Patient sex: F
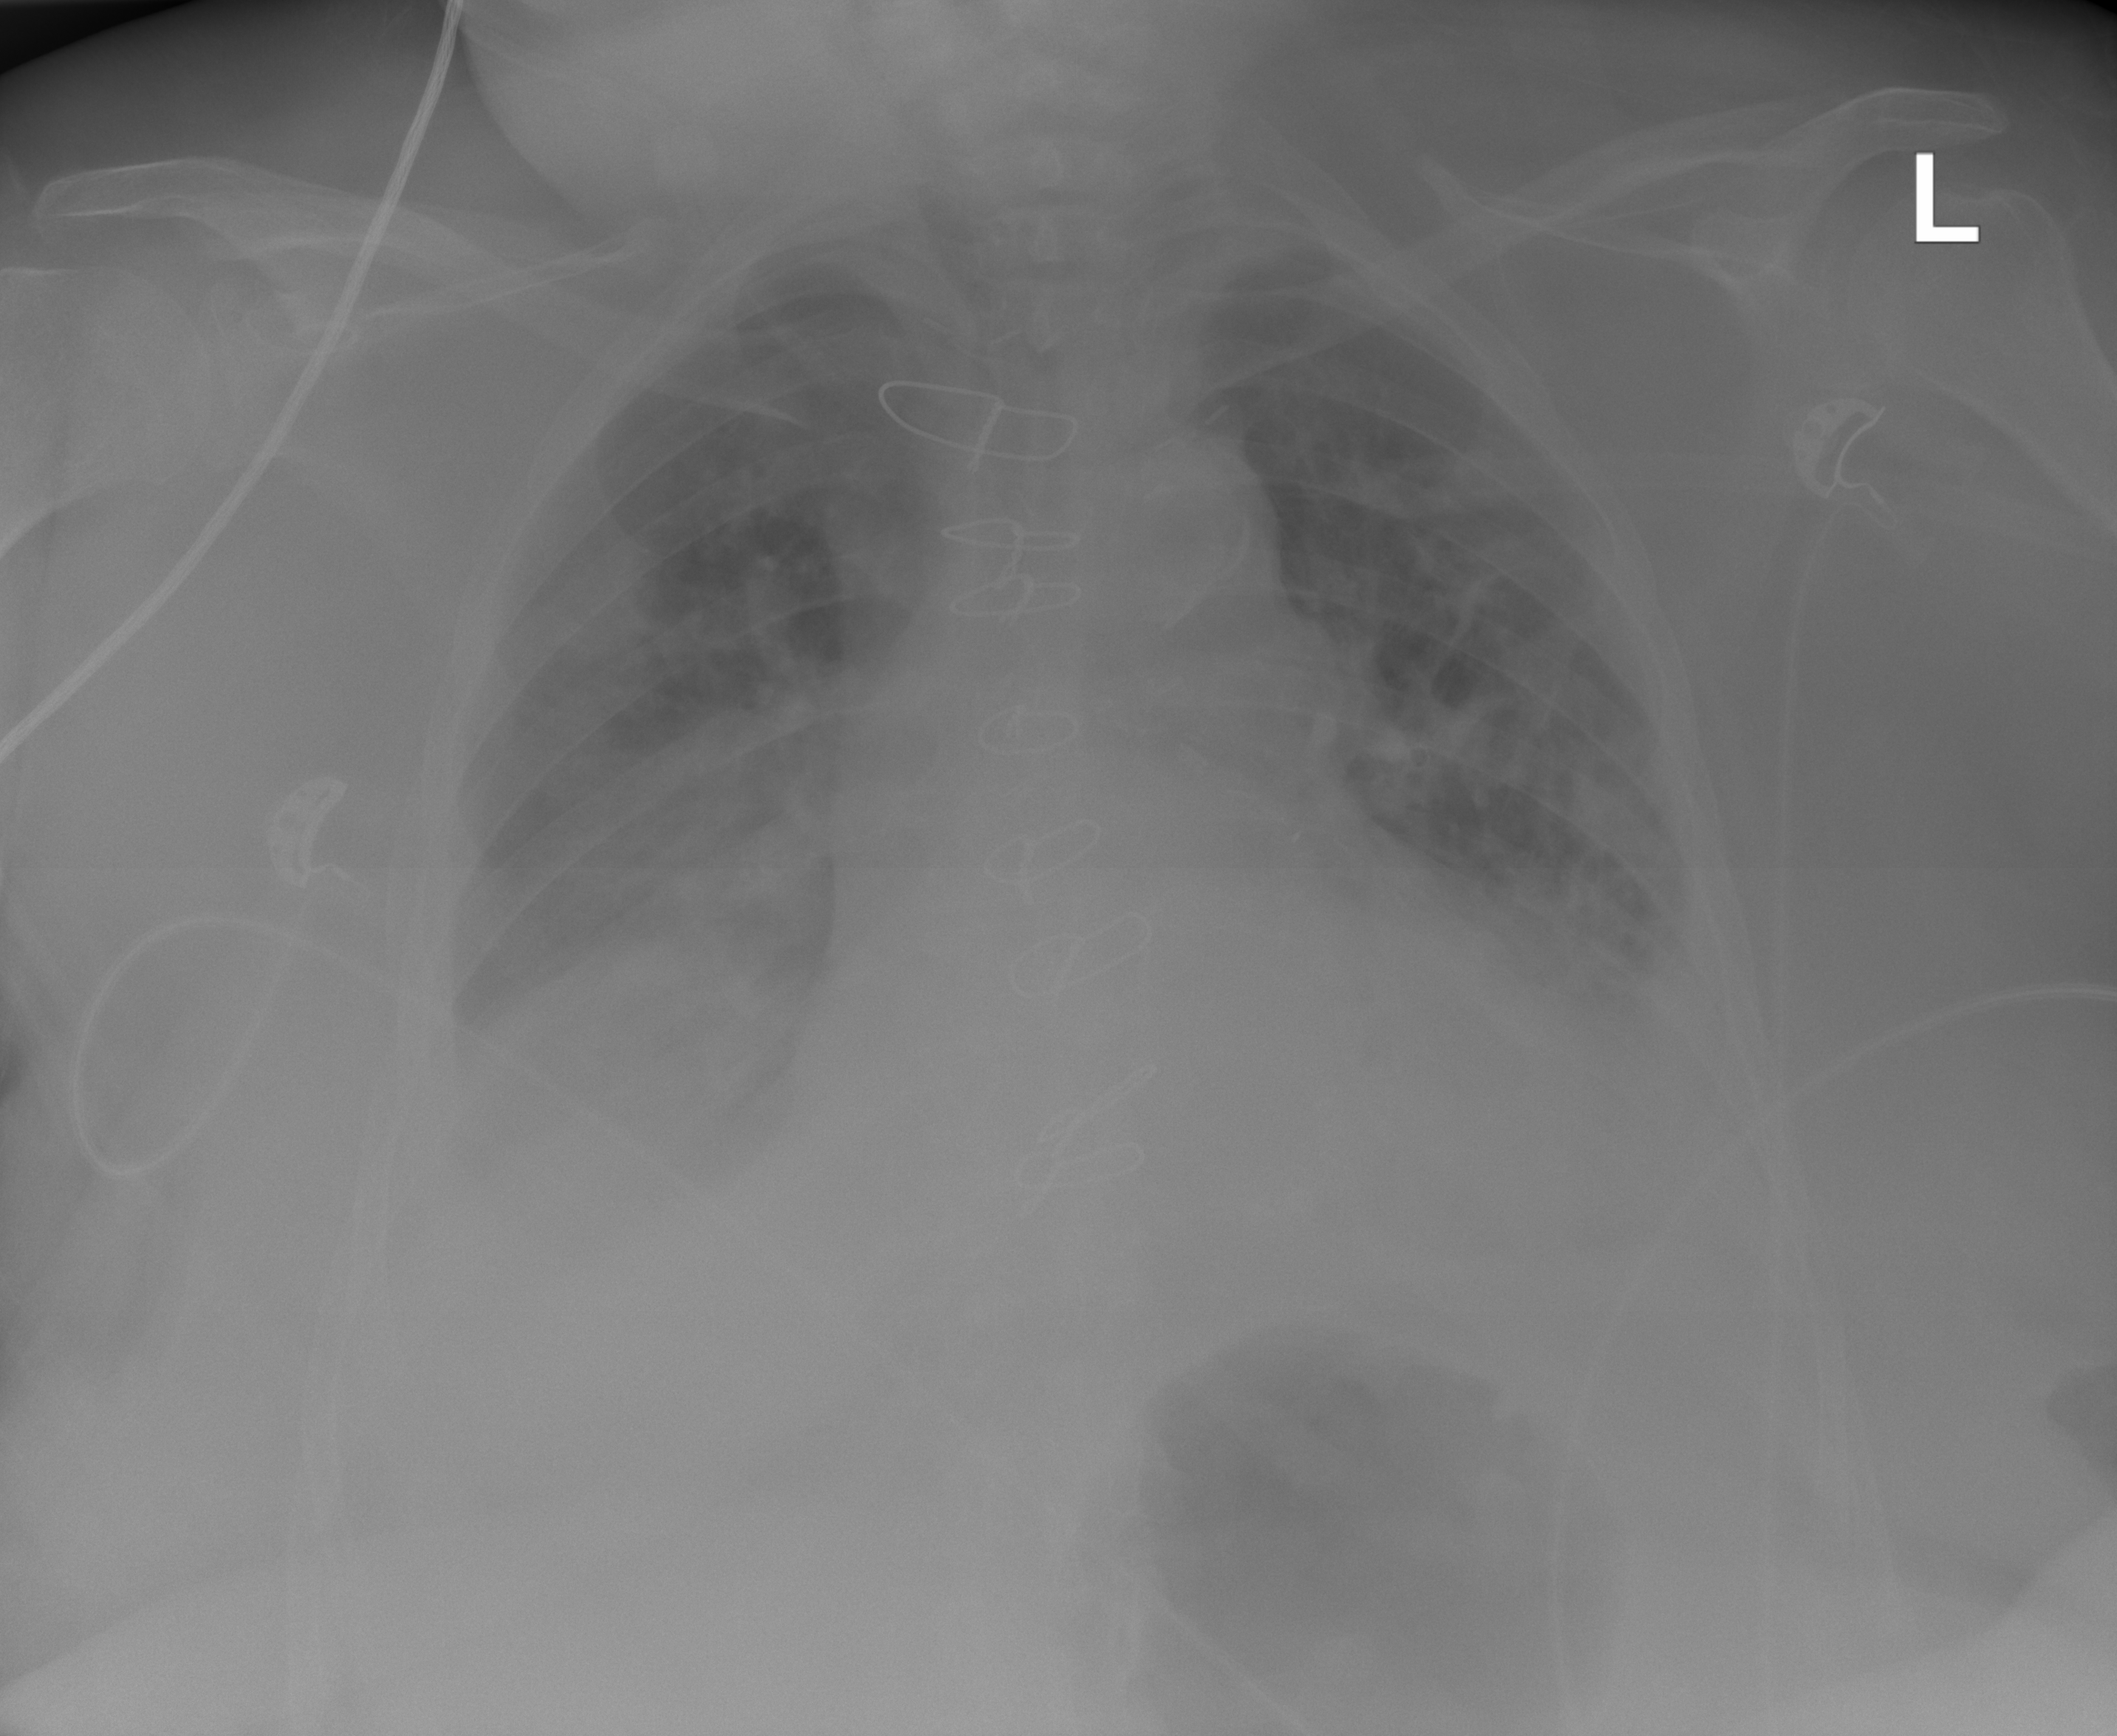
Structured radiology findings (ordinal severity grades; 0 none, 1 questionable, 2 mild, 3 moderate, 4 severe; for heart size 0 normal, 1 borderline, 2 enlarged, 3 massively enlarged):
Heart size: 2
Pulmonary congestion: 2
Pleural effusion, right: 3
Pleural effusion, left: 2
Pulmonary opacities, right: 2
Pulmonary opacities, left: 0
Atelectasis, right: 3
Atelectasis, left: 2